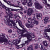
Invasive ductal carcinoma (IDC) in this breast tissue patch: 0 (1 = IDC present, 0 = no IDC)